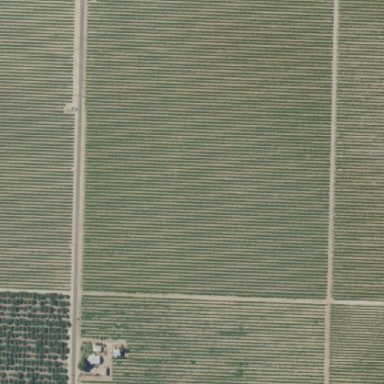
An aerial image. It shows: Vineyard.